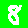
Digit: 8